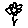
Label: flower